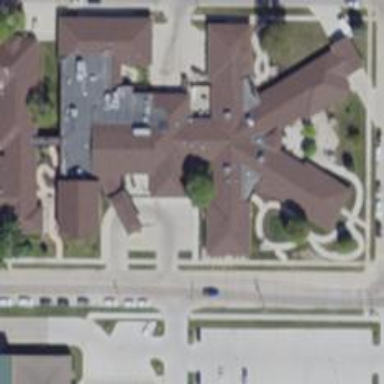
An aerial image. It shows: Nursing home.